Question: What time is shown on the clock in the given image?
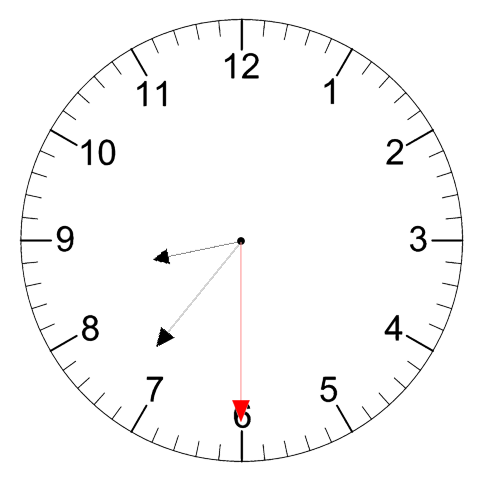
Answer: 08:36:30